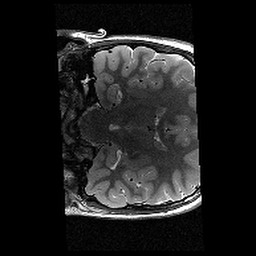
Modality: T2w
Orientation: coronal
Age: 13
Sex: female
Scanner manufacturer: siemens
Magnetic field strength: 3 T
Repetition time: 8.46 s
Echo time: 0.067 s